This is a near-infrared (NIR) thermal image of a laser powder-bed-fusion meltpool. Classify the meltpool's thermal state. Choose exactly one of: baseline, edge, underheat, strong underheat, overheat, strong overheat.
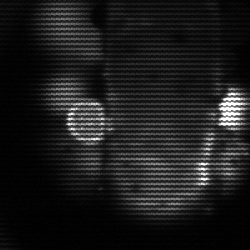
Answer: strong underheat